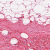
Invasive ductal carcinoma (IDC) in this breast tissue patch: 0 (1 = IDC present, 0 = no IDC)